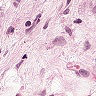
Metastatic tissue present: yes